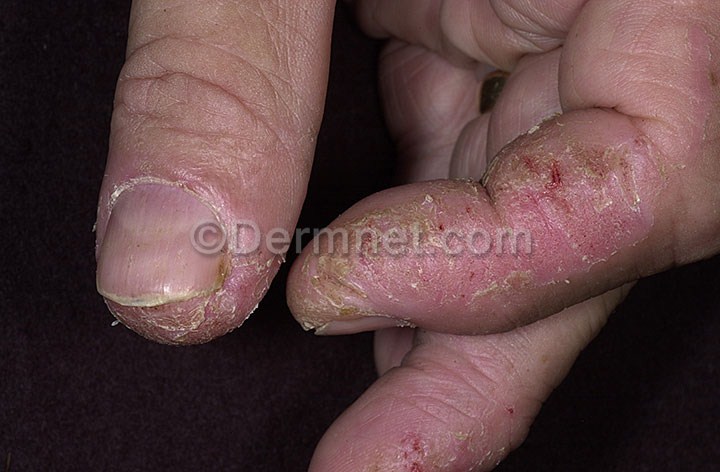
Disease: Eczema Photos